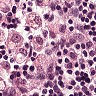
Metastatic tissue present: no